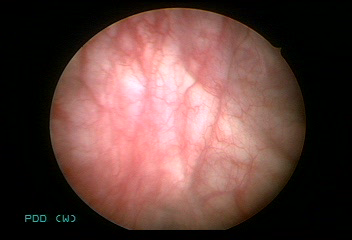
Modality: WLC
Class: Normal mucosa
Bladder cancer association: No